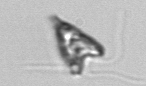
Label: Pyramimonas_longicauda